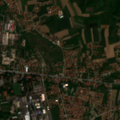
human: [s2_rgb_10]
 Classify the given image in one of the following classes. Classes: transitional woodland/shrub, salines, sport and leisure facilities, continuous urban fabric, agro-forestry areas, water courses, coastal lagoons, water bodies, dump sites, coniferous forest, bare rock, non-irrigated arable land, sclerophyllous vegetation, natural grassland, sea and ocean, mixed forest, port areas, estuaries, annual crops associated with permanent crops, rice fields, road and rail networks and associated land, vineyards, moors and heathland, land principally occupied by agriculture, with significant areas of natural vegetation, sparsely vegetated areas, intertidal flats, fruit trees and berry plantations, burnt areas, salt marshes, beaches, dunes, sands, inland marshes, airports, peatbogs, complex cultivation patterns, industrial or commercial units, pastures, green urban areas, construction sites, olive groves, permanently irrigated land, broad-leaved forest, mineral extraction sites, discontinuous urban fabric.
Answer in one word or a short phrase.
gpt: discontinuous urban fabric, industrial or commercial units, non-irrigated arable land, complex cultivation patterns, land principally occupied by agriculture, with significant areas of natural vegetation